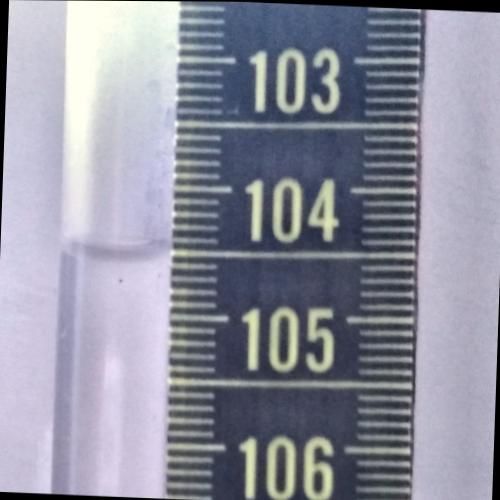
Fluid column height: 104.5 cm